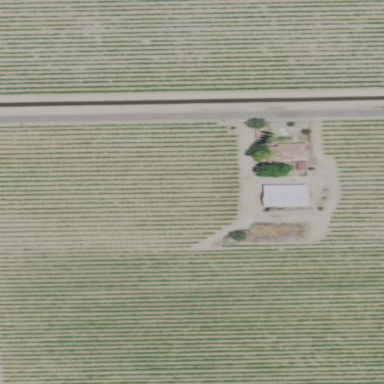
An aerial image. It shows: Vineyard growing grapes.